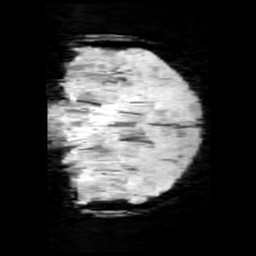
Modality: minIP
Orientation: coronal
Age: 9
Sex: male
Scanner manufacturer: siemens
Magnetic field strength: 3 T
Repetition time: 0.027 s
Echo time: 0.02 s